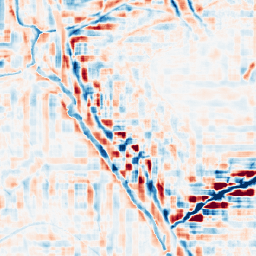
Category: wavelet
Decomposition family: wavelet_reverse_biorthogonal
Decomposition parameters: wavelet: rbio3.5
level: 4
Upsampling method: bicubic_3x
Upsampling parameters: scale: 3
Upsampling scale: 3